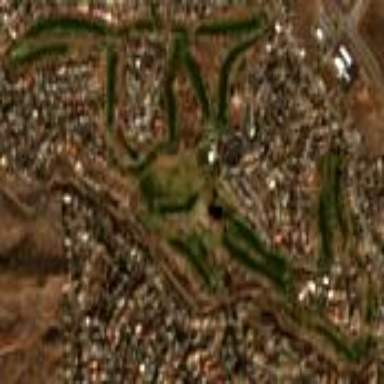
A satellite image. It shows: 18-hole golf course situated within leisure land.